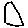
Label: triangle